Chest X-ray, PA view. Patient: 53 years old, sex M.
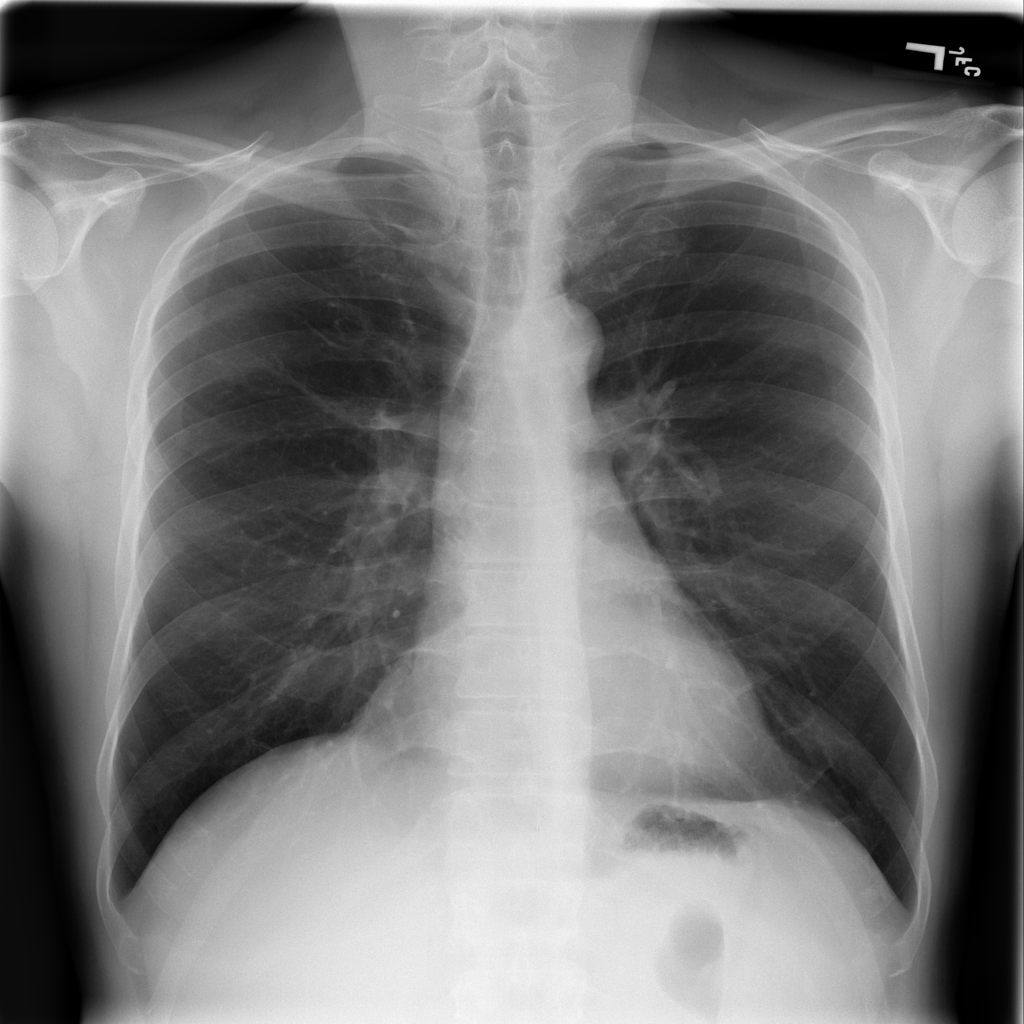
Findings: Infiltration